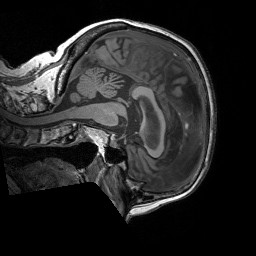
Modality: T1w
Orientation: sagittal
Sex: male
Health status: healthy
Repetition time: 1.9 s
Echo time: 0.00252 s